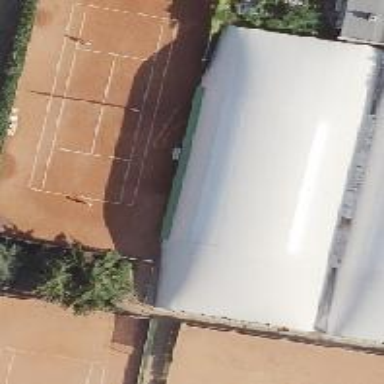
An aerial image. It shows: Tennis court on pitch designated for leisure land.